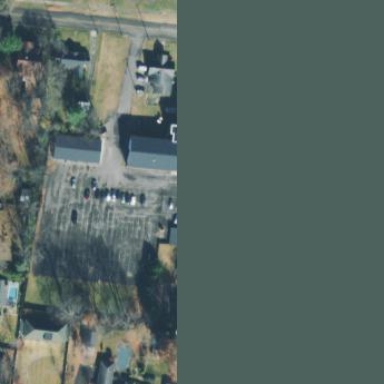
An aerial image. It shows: Parking area with asphalt surface.